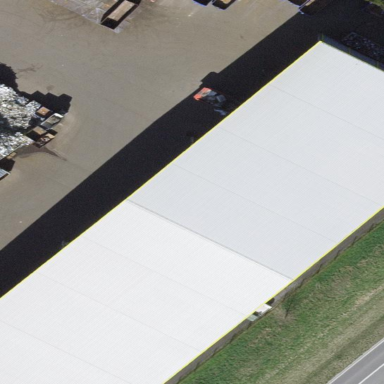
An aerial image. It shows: Industrial building.